Question: I would like the layout on the right to match the layout on the left in terms of the text boxes that have the '20' in them. The one on the left is where I would like it to be but the one on the right will not position correctly. I would also like to have a small spinner in the top right corner above the 20

'''
<?xml version="1.0" encoding="utf-8"?>
<LinearLayout xmlns:android="http://schemas.android.com/apk/res/android"
android:layout_width="match_parent"
android:layout_height="match_parent"
android:orientation="horizontal" >
<LinearLayout
android:layout_width="0dp"
android:layout_height="match_parent"
android:layout_weight="1.0"
android:orientation="vertical" >
<RelativeLayout
android:layout_width="match_parent"
android:layout_height="0dp"
android:layout_weight="2"
android:gravity="center" >
<TextView
android:id="@+id/history1"
android:layout_width="match_parent"
android:layout_height="wrap_content"
android:layout_alignParentBottom="true"
android:layout_centerHorizontal="true"
android:layout_marginBottom="98dp"
android:text="This is where life histroy goes" />
<EditText
android:id="@+id/playerLifeOne"
android:layout_width="wrap_content"
android:layout_height="wrap_content"
android:layout_alignParentTop="true"
android:layout_centerHorizontal="true"
android:layout_marginTop="49dp"
android:gravity="center"
android:inputType="number"
android:minWidth="120dp"
android:text="20"
android:textSize="40dp" />
</RelativeLayout>
<LinearLayout
android:layout_width="match_parent"
android:layout_height="wrap_content"
android:orientation="vertical" >
<LinearLayout
android:layout_width="match_parent"
android:layout_height="wrap_content"
android:gravity="center"
android:orientation="horizontal" >
<Button
android:id="@+id/badd1"
android:layout_width="78dp"
android:layout_height="wrap_content"
android:text="+1" />
<Button
android:id="@+id/badd5"
android:layout_width="78dp"
android:layout_height="wrap_content"
android:text="+5" />
</LinearLayout>
<LinearLayout
android:layout_width="match_parent"
android:layout_height="wrap_content"
android:gravity="center"
android:orientation="horizontal" >
<Button
android:id="@+id/bsub1"
android:layout_width="78dp"
android:layout_height="wrap_content"
android:text="-1" />
<Button
android:id="@+id/bsub5"
android:layout_width="78dp"
android:layout_height="wrap_content"
android:text="-5" />
</LinearLayout>
</LinearLayout>
</LinearLayout>
<LinearLayout
android:layout_width="1dp"
android:layout_height="match_parent"
android:background="@android:color/black" />
<LinearLayout
android:layout_width="0dp"
android:layout_height="match_parent"
android:layout_weight="1.0"
android:orientation="vertical" >
<LinearLayout
android:layout_width="match_parent"
android:layout_height="fill_parent"
android:layout_weight="2"
android:gravity="center" >
<EditText
android:id="@+id/playerLifeTwo"
android:layout_width="wrap_content"
android:layout_height="wrap_content"
android:layout_marginTop="0dp"
android:gravity="center"
android:inputType="number"
android:minWidth="120dp"
android:text="20"
android:textSize="40dp" >
<requestFocus />
</EditText>
</LinearLayout>
<LinearLayout
android:layout_width="156dp"
android:layout_height="wrap_content"
android:layout_gravity="right"
android:orientation="vertical" >
<LinearLayout
android:layout_width="match_parent"
android:layout_height="wrap_content"
android:gravity="center"
android:orientation="horizontal" >
<Button
android:id="@+id/b2add1"
android:layout_width="78dp"
android:layout_height="wrap_content"
android:text="+1" />
<Button
android:id="@+id/b2add5"
android:layout_width="78dp"
android:layout_height="wrap_content"
android:text="+5" />
</LinearLayout>
<LinearLayout
android:layout_width="fill_parent"
android:layout_height="wrap_content"
android:gravity="center"
android:orientation="horizontal" >
<Button
android:id="@+id/b2sub1"
android:layout_width="78dp"
android:layout_height="wrap_content"
android:text="-1" />
<Button
android:id="@+id/b2sub5"
android:layout_width="78dp"
android:layout_height="wrap_content"
android:text="-5" />
</LinearLayout>
</LinearLayout>
</LinearLayout>
</LinearLayout>
'''
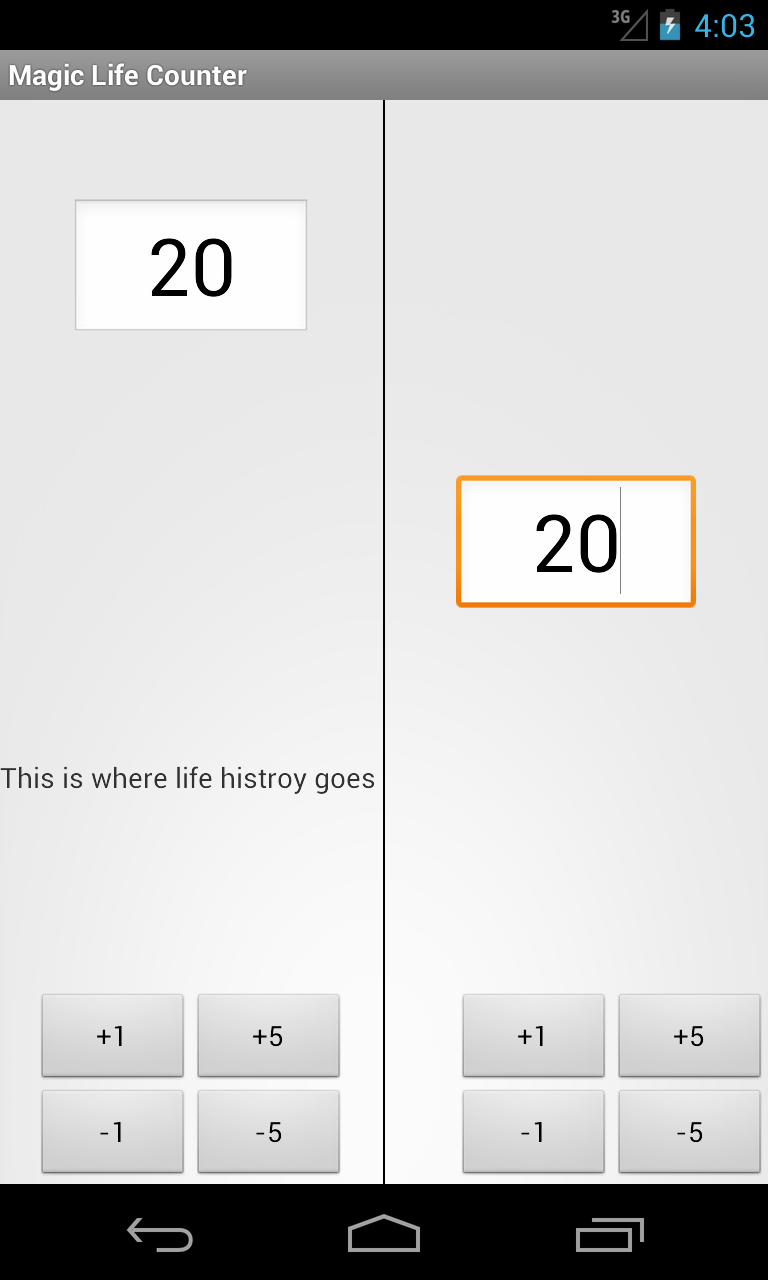
Answer: If you are looking for something like image below, you can use (your modified) layout.

'''
<?xml version="1.0" encoding="utf-8"?>
<LinearLayout xmlns:android="http://schemas.android.com/apk/res/android"
android:layout_width="match_parent"
android:layout_height="match_parent"
android:orientation="horizontal" >
<LinearLayout
android:layout_width="0dp"
android:layout_height="match_parent"
android:layout_weight="1.0"
android:orientation="vertical" >
<RelativeLayout
android:layout_width="match_parent"
android:layout_height="0dp"
android:layout_weight="2"
android:gravity="center" >
<TextView
android:id="@+id/history1"
android:layout_width="match_parent"
android:layout_height="wrap_content"
android:layout_alignParentBottom="true"
android:layout_centerHorizontal="true"
android:layout_marginBottom="98dp"
android:text="This is where life histroy goes" />
<EditText
android:id="@+id/playerLifeOne"
android:layout_width="wrap_content"
android:layout_height="wrap_content"
android:layout_alignParentTop="true"
android:layout_centerHorizontal="true"
android:layout_marginTop="49dp"
android:gravity="center"
android:inputType="number"
android:minWidth="120dp"
android:text="20"
android:textSize="40dp" />
</RelativeLayout>
<LinearLayout
android:layout_width="match_parent"
android:layout_height="wrap_content"
android:orientation="vertical" >
<LinearLayout
android:layout_width="match_parent"
android:layout_height="wrap_content"
android:gravity="center"
android:orientation="horizontal" >
<Button
android:id="@+id/badd1"
android:layout_width="78dp"
android:layout_height="wrap_content"
android:text="+1" />
<Button
android:id="@+id/badd5"
android:layout_width="78dp"
android:layout_height="wrap_content"
android:text="+5" />
</LinearLayout>
<LinearLayout
android:layout_width="match_parent"
android:layout_height="wrap_content"
android:gravity="center"
android:orientation="horizontal" >
<Button
android:id="@+id/bsub1"
android:layout_width="78dp"
android:layout_height="wrap_content"
android:text="-1" />
<Button
android:id="@+id/bsub5"
android:layout_width="78dp"
android:layout_height="wrap_content"
android:text="-5" />
</LinearLayout>
</LinearLayout>
</LinearLayout>
<LinearLayout
android:layout_width="1dp"
android:layout_height="match_parent"
android:background="@android:color/black" />
<LinearLayout
android:layout_width="0dp"
android:layout_height="match_parent"
android:layout_weight="1.0"
android:orientation="vertical" >
<RelativeLayout
android:layout_width="match_parent"
android:layout_height="0dp"
android:layout_weight="2"
android:gravity="top" >
<EditText
android:id="@+id/playerLifeTwo"
android:layout_width="wrap_content"
android:layout_height="wrap_content"
android:layout_alignParentTop="true"
android:layout_centerHorizontal="true"
android:layout_marginTop="49dp"
android:gravity="center"
android:inputType="number"
android:minWidth="120dp"
android:text="20"
android:textSize="40dp" >
<requestFocus />
</EditText>
<Spinner
android:id="@+id/spinner"
android:layout_alignParentTop="true"
android:layout_alignParentRight="true"
android:layout_width="wrap_content"
android:layout_height="wrap_content"/>
</RelativeLayout>
<LinearLayout
android:layout_width="156dp"
android:layout_height="wrap_content"
android:layout_gravity="center"
android:orientation="vertical" >
<LinearLayout
android:layout_width="match_parent"
android:layout_height="wrap_content"
android:gravity="center"
android:orientation="horizontal" >
<Button
android:id="@+id/b2add1"
android:layout_width="78dp"
android:layout_height="wrap_content"
android:text="+1" />
<Button
android:id="@+id/b2add5"
android:layout_width="78dp"
android:layout_height="wrap_content"
android:text="+5" />
</LinearLayout>
<LinearLayout
android:layout_width="fill_parent"
android:layout_height="wrap_content"
android:gravity="center"
android:orientation="horizontal" >
<Button
android:id="@+id/b2sub1"
android:layout_width="78dp"
android:layout_height="wrap_content"
android:text="-1" />
<Button
android:id="@+id/b2sub5"
android:layout_width="78dp"
android:layout_height="wrap_content"
android:text="-5" />
</LinearLayout>
</LinearLayout>
</LinearLayout>
</LinearLayout>
'''